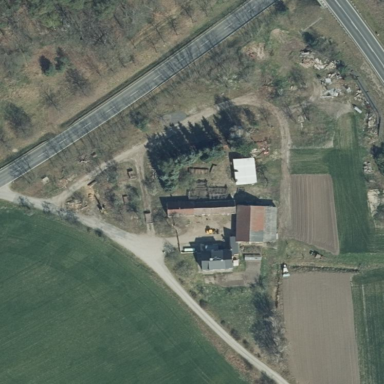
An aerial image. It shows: Farmyard area.